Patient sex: F
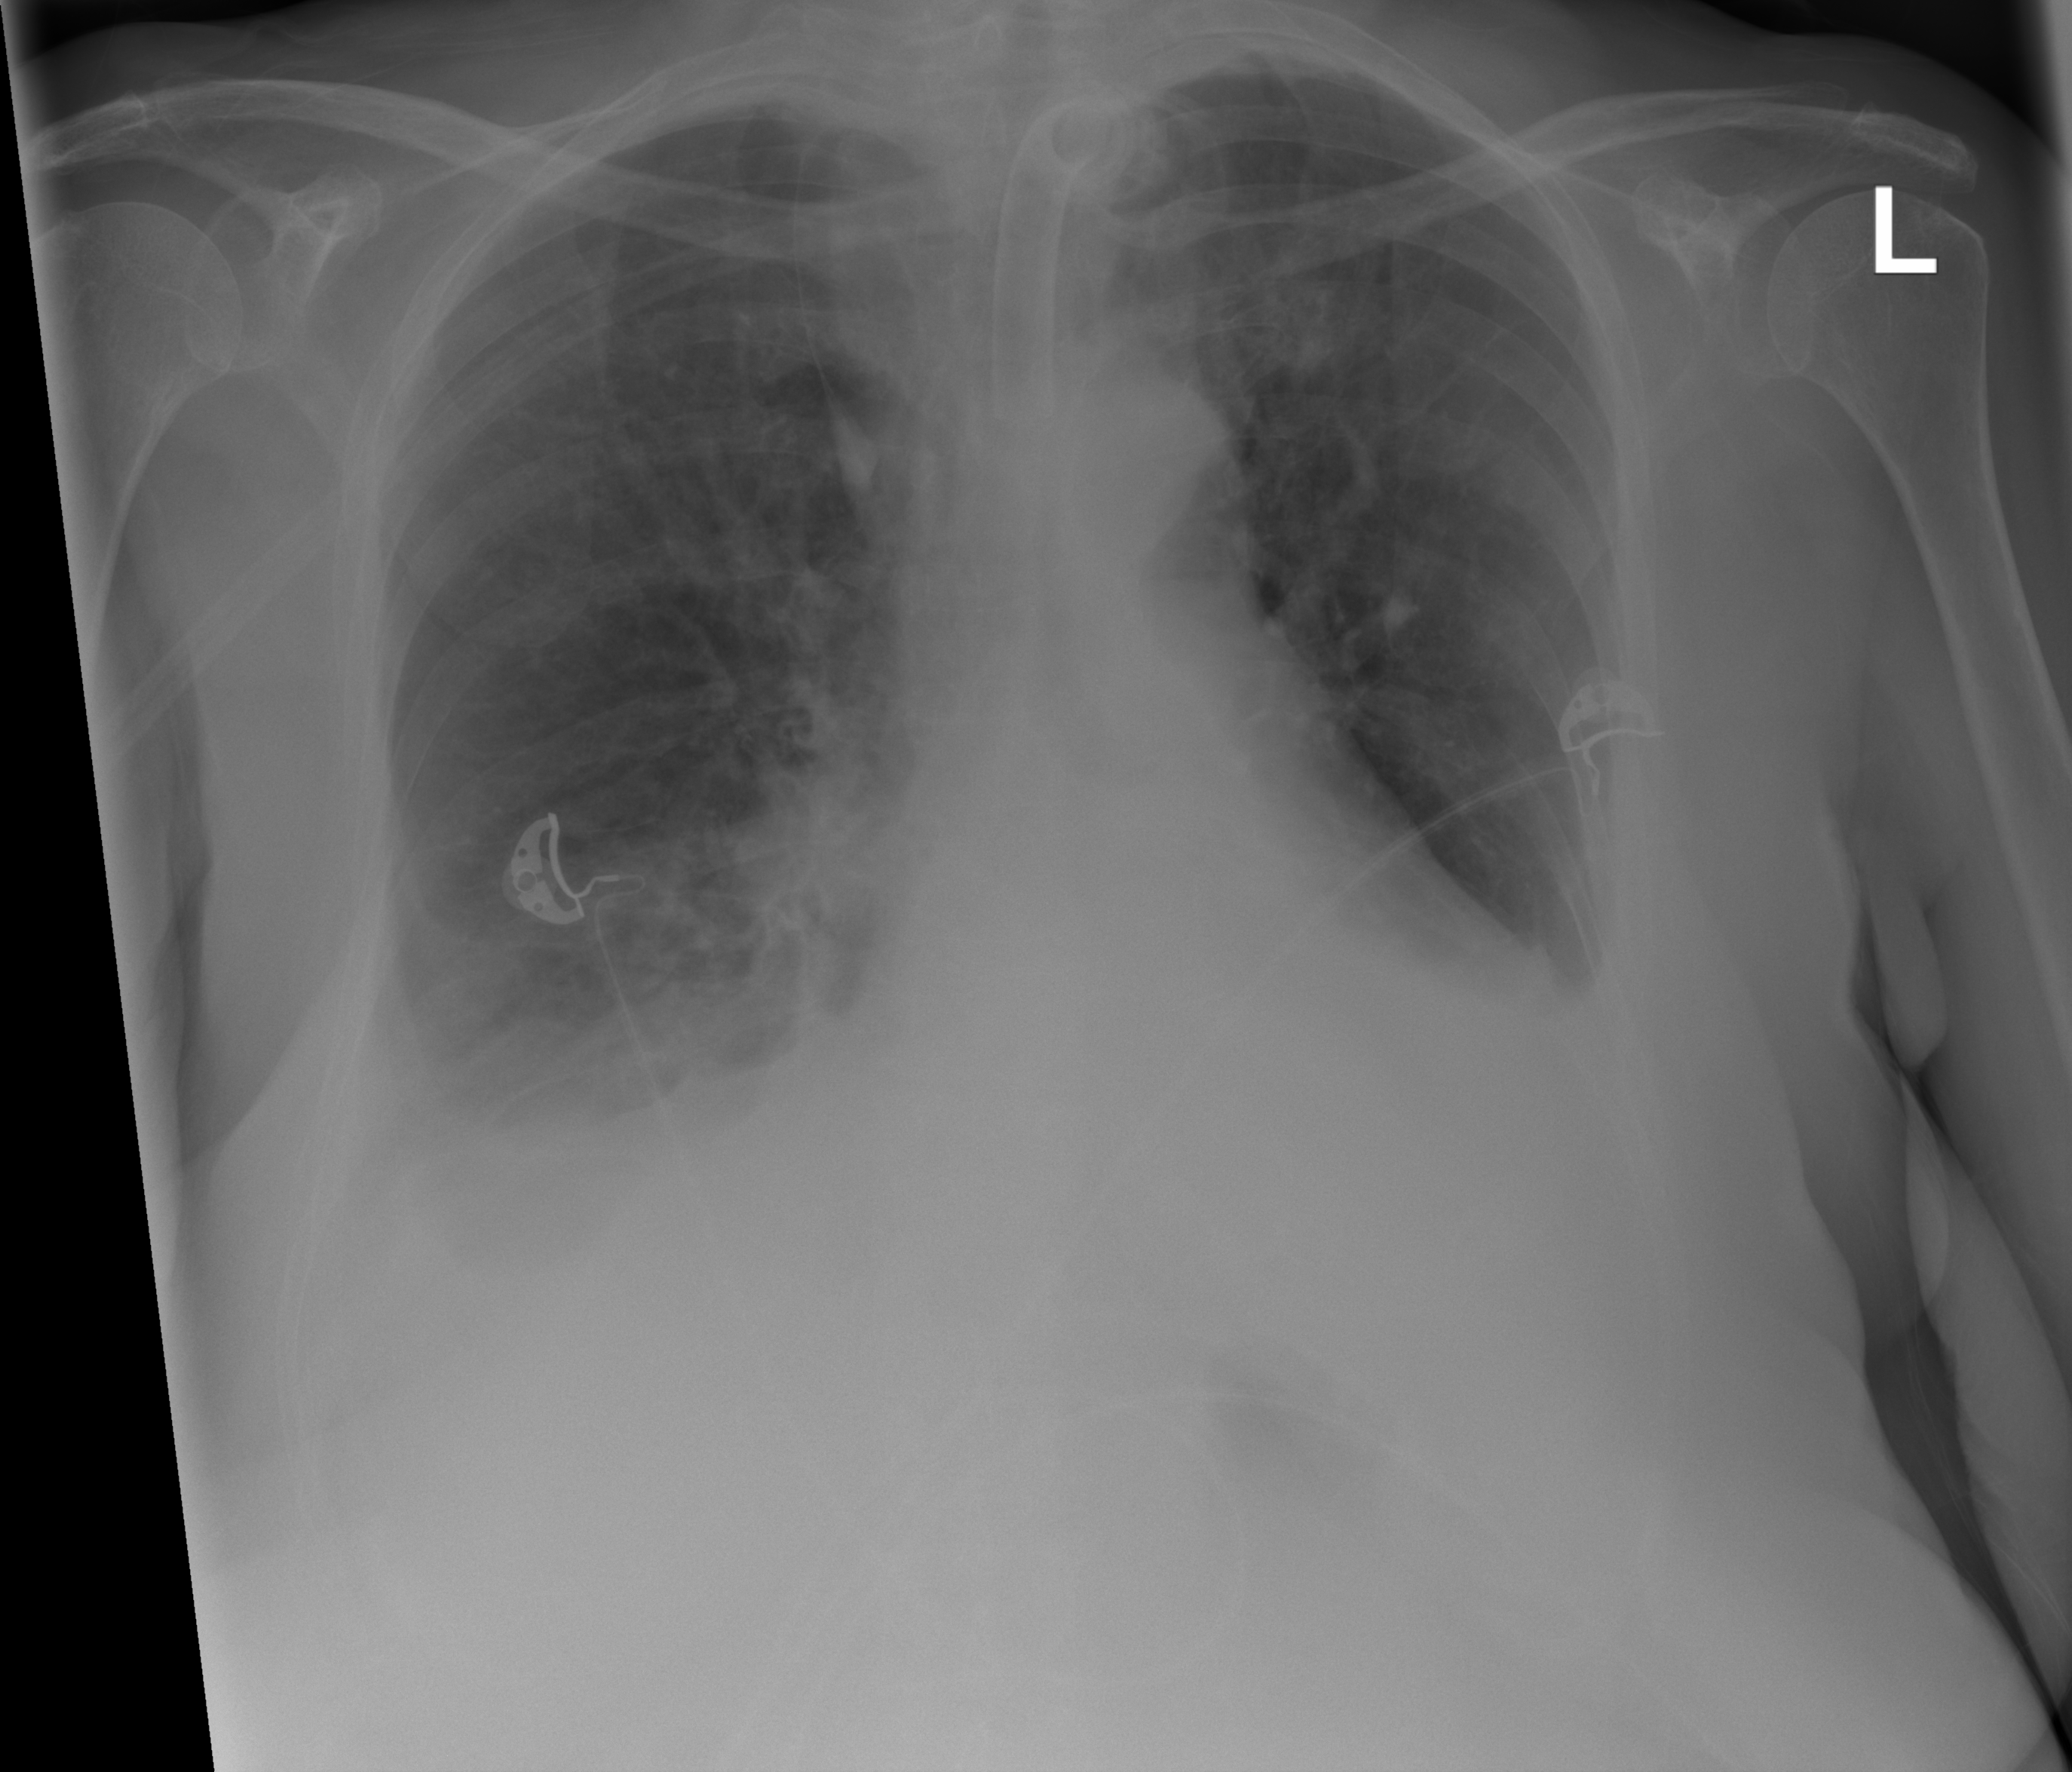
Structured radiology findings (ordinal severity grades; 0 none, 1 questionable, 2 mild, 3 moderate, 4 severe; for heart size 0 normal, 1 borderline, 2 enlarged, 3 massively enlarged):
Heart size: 0
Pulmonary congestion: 2
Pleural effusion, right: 2
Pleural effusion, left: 2
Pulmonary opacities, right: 1
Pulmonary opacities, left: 1
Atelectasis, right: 2
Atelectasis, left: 2